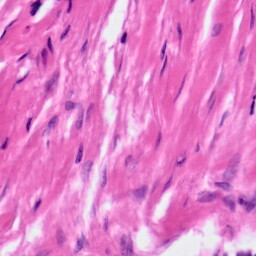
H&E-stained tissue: Ovarian